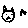
Label: cat